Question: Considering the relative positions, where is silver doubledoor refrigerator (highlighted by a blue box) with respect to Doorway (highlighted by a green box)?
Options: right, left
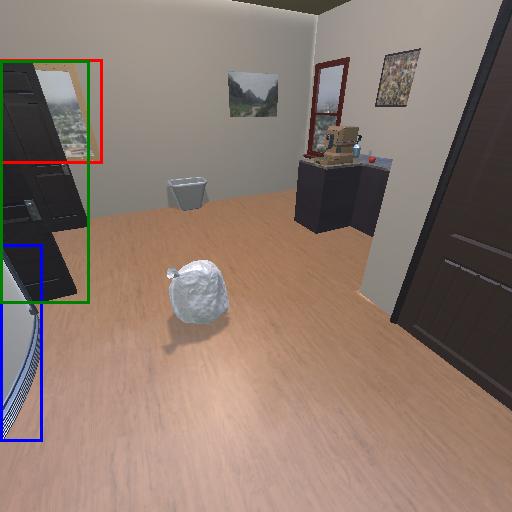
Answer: right